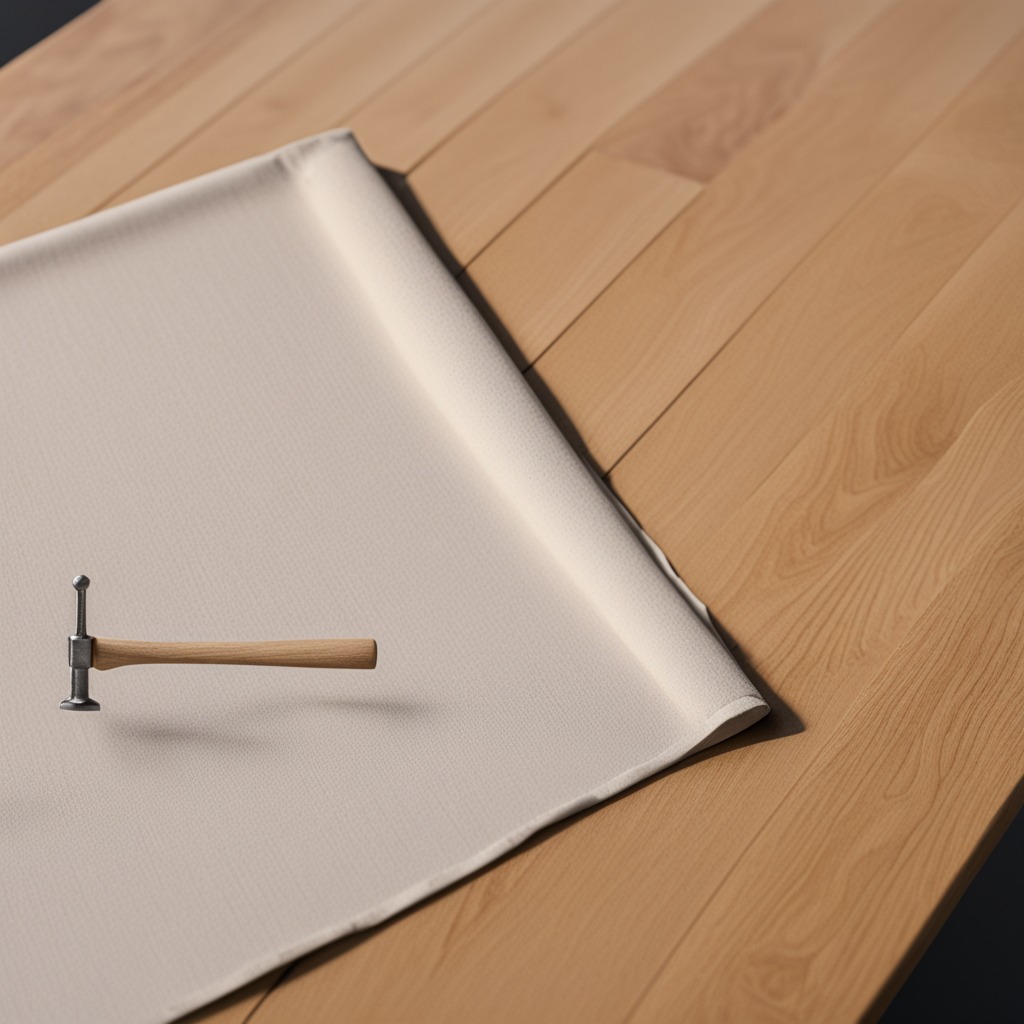
A hammer lying on a clean wooden table in an outdoor workshop during daytime bright natural light soft shadows worn but beneath the cloth.